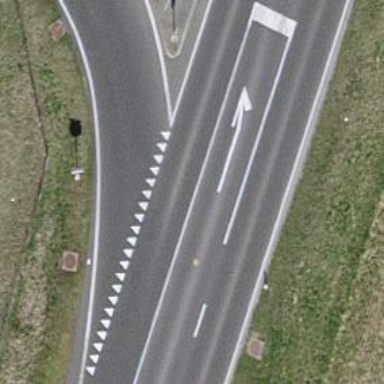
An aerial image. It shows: Road with "give way" sign.